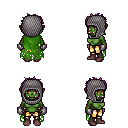
a pixel art fantasy rpg character, female body template, orc, green skin, green tattered cape, gold greaves, pink bedhead hairstyle, chain hood, metal gloves, maroon shoes, four views (front, back, left, right), 2x2 character sprite sheet, small pixel art, hard edges, no anti-aliasing